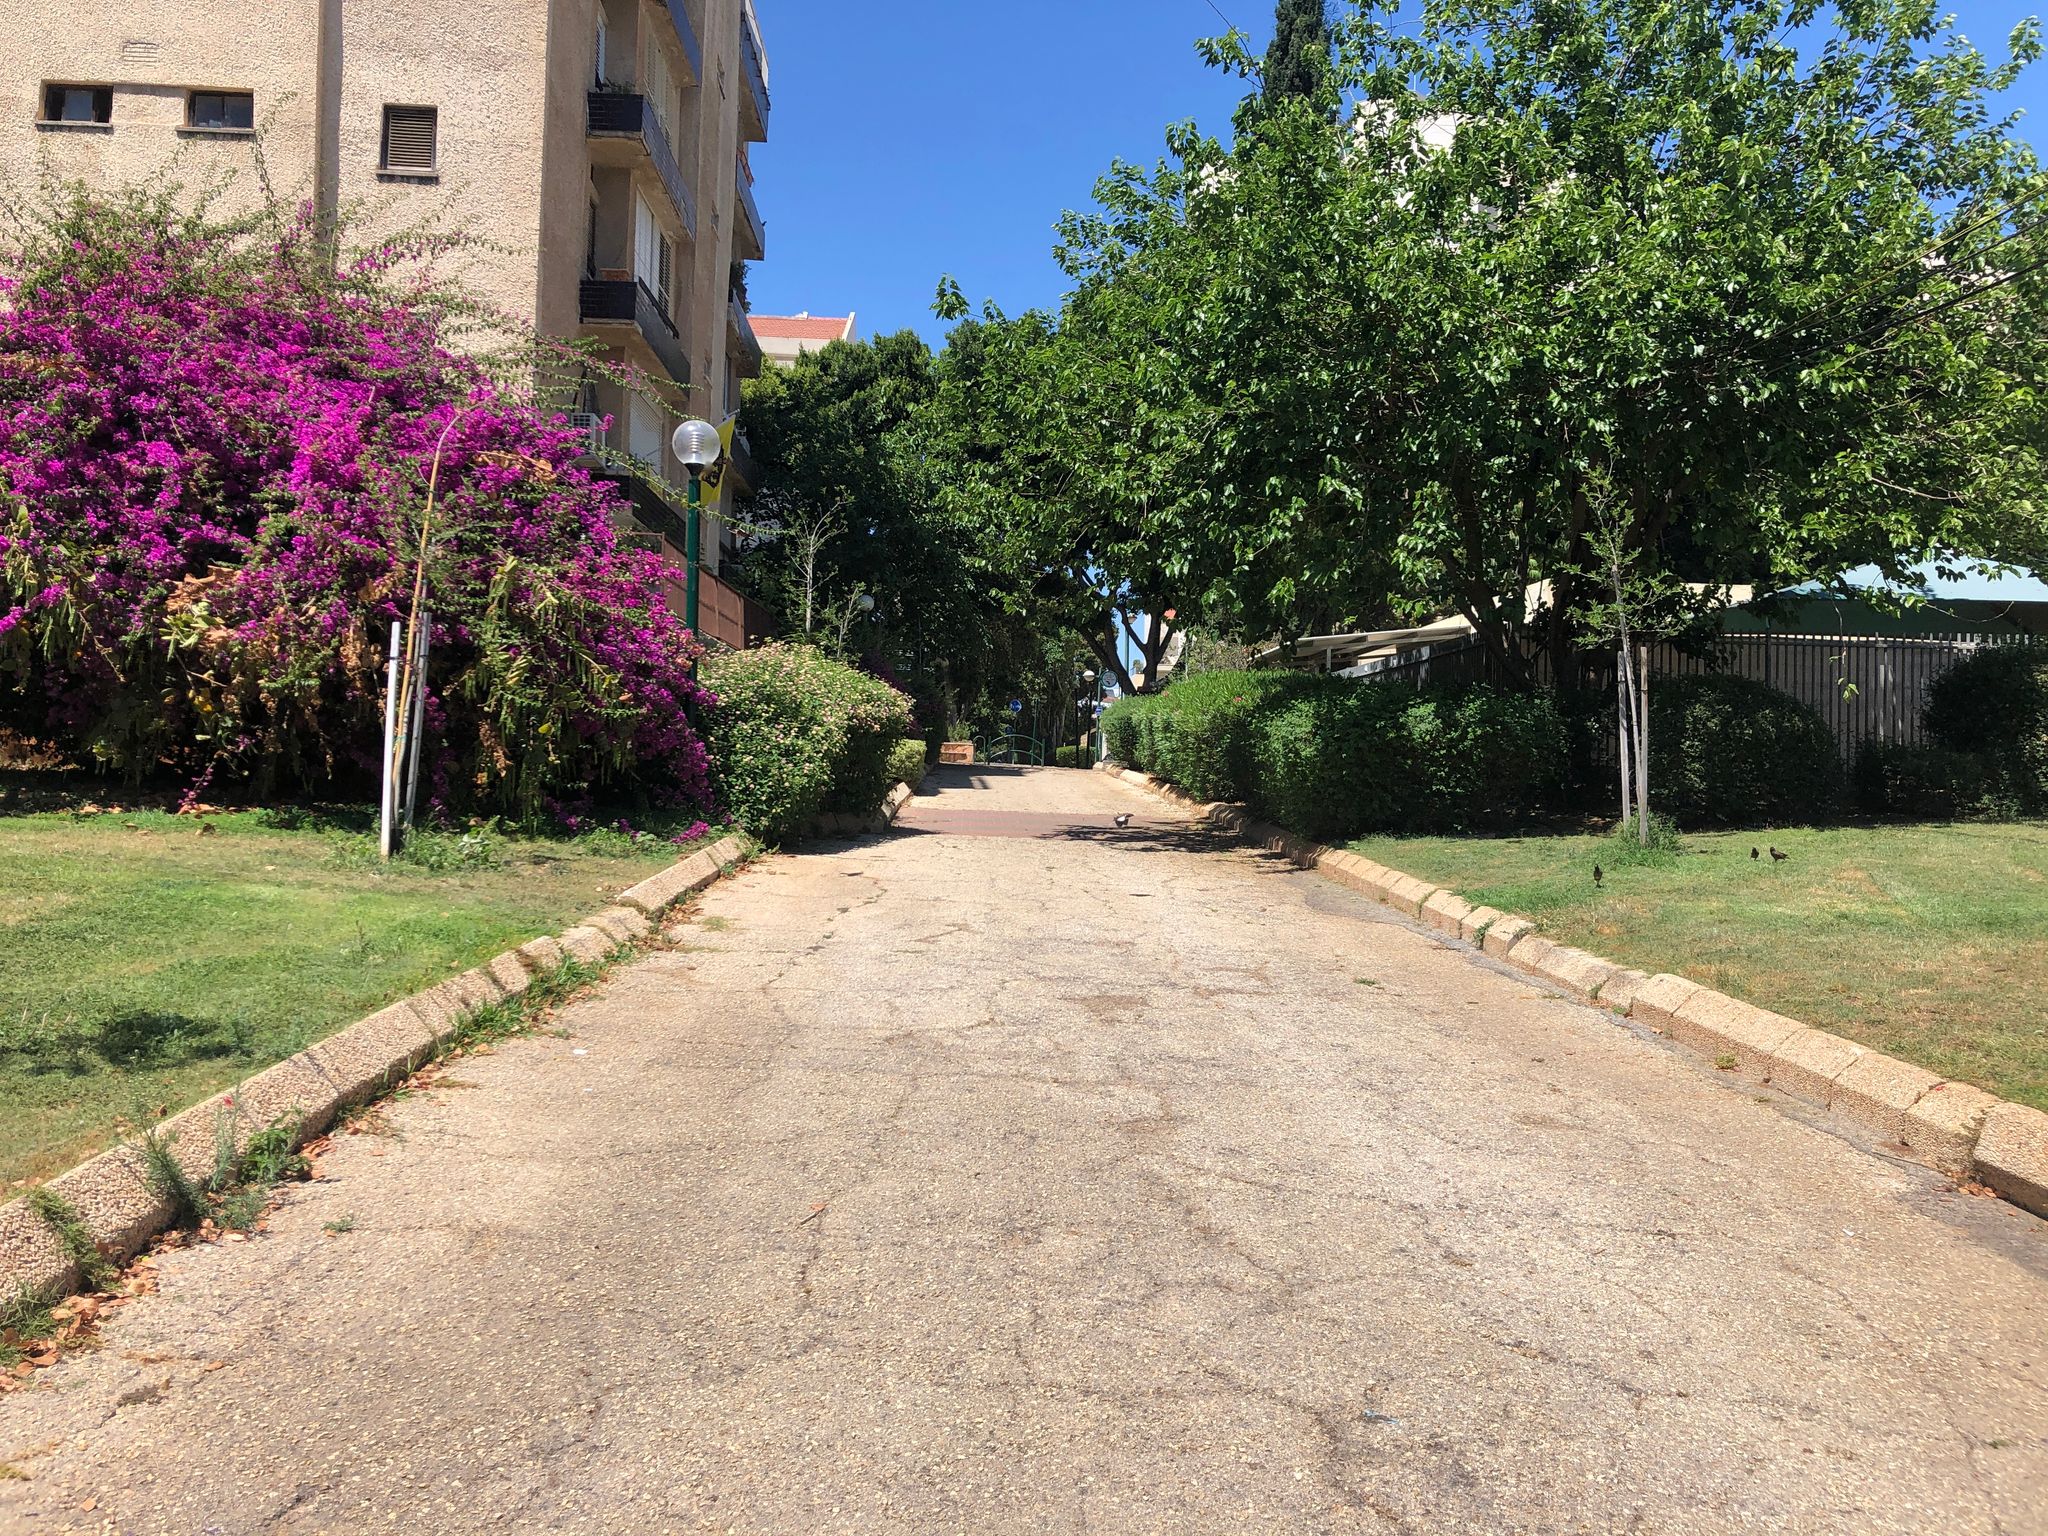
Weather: clear
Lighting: day
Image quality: good
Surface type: walking surface
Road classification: path
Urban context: urban centre
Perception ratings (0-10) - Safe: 5.99, Lively: 6.88, Beautiful: 9.48, Boring: 4.86, Depressing: 1.89, Wealthy: 6.03